Question: This falls under "a software algorithm" from stackoverflow.com/help/on-topic, in this case, a software algorithm to add an item to a dynamic unsorted array
This is chart we made in class about the runtimes of operations on different data structures
The question I have is about the runtime for inserting(or adding) a value into the dynamic unsorted array.
Here is our code for doing this
'''
public void insert(E value) {
ensureCapacity(size + 1);
elementData[size] = value;
size++;
}
private void ensureCapacity(int capacity) {
if (capacity > elementData.length) {
int newCapacity = elementData.length + 100;
if (capacity > newCapacity) {
newCapacity = capacity;
}
elementData = Arrays.copyOf(elementData, newCapacity);
}
}
'''
I understand how this could be interpreted as O(n). The ensureCapacity function is technically apart of the operations that consist of insert and then with runtime analysis, <URL>
Could an argument be made for amortized O(1) time as well(<URL> because each time you resize, you have to wait a specific amount of time before the next resize?
In that chart, would O(1) also make sense then?
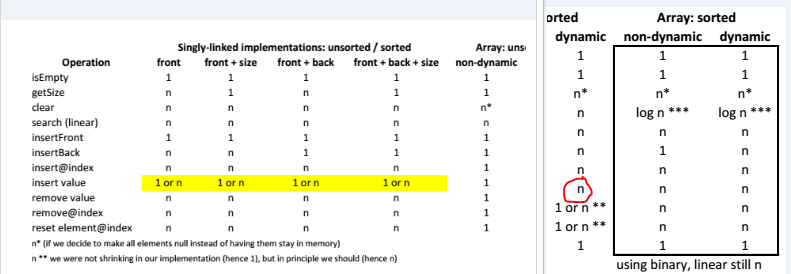
Answer: No.
"Amortized O(1) time" means a very specific thing - it means that the cost of inserting items, one at a time, is O(n). It is not enough to say that "the things that take a long time don't happen very often" - you do actually have to analyze the algorithm mathematically.
This particular case (inserting an item into an array, or resizing it if full) is a well-known one. As it turns out, if you resize the array by a constant (e.g. doubling it each time it's full) then this operation is amortized O(1). If you a fixed number of elements (e.g. adding 100 each time it's full) then it's still amortized O(n), because it takes O(n) time to add elements individually.